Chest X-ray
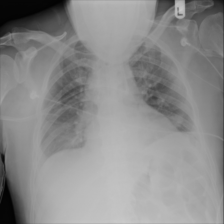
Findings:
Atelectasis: negative
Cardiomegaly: negative
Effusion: negative
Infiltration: negative
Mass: negative
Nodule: negative
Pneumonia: negative
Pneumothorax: negative
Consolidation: negative
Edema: negative
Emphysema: negative
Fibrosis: negative
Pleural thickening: negative
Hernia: negative